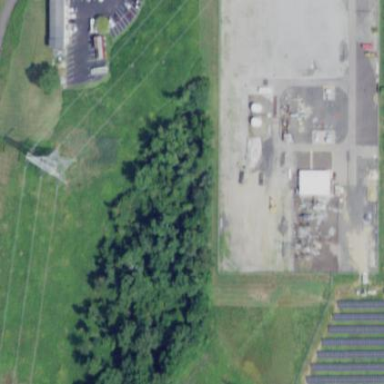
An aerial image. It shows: Industrial area with oil compression substation surrounded by fence.